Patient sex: M
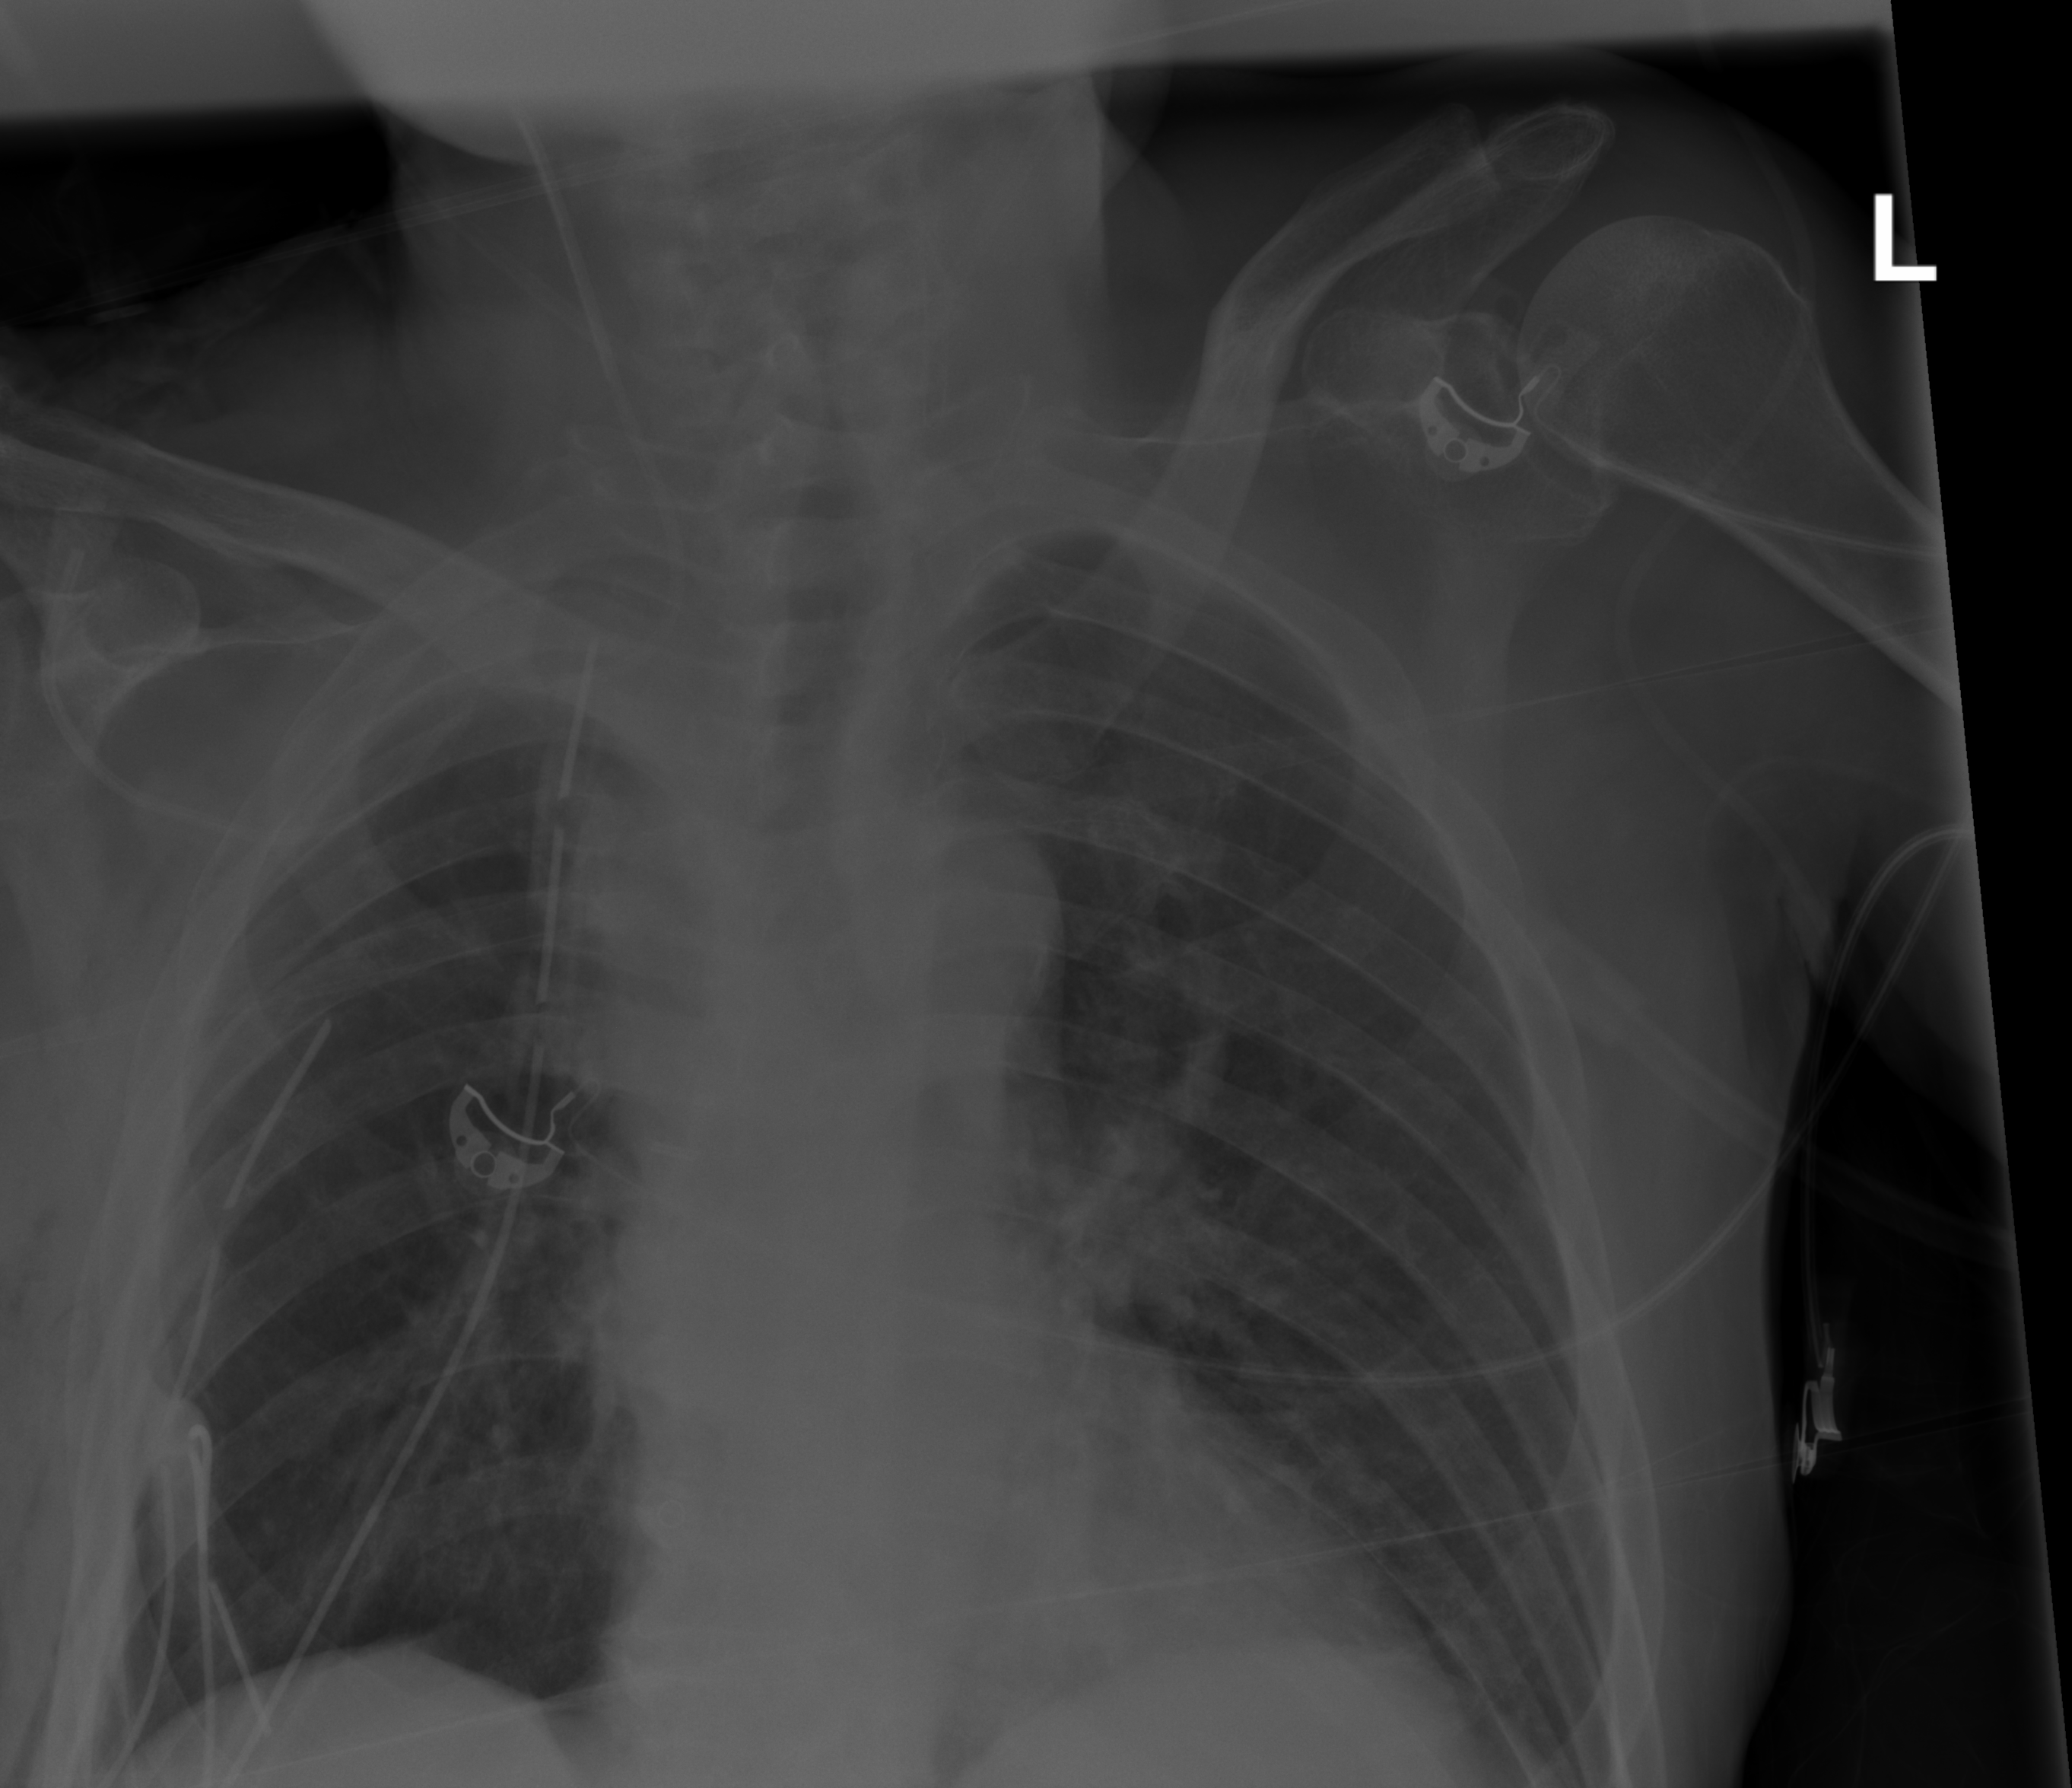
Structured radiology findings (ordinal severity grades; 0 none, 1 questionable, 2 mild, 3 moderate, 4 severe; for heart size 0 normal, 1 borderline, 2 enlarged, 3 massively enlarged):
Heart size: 0
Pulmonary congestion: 0
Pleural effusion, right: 0
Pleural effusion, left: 0
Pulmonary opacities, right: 1
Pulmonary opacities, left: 0
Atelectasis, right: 0
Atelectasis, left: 0